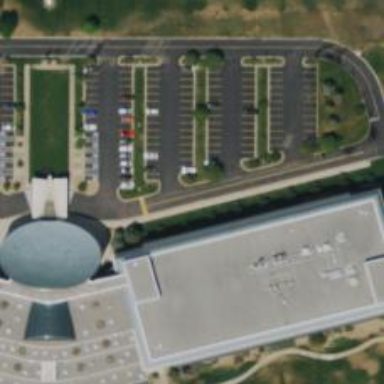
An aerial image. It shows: Parking space is available.